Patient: sex M, age 51
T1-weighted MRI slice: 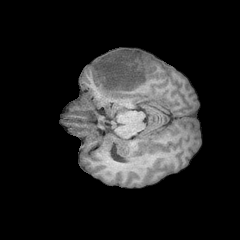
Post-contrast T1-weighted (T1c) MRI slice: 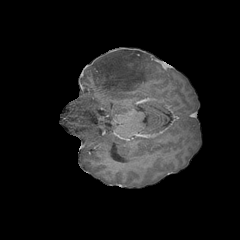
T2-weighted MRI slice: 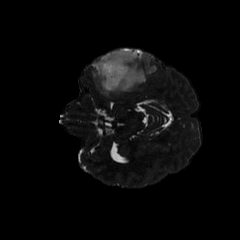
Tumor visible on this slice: yes
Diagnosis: Astrocytoma, IDH-mutant
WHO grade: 4